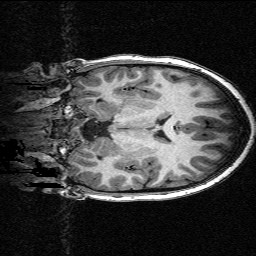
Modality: T1w
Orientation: coronal
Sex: female
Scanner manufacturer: siemens
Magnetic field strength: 3 T
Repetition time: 2.3 s
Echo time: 0.00336 s